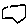
Label: hexagon